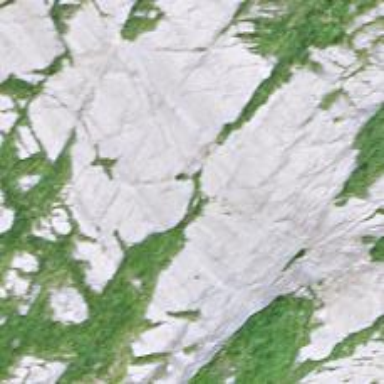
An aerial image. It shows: Natural cliff.